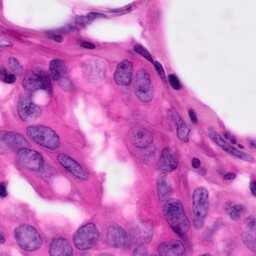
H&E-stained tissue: Pancreatic